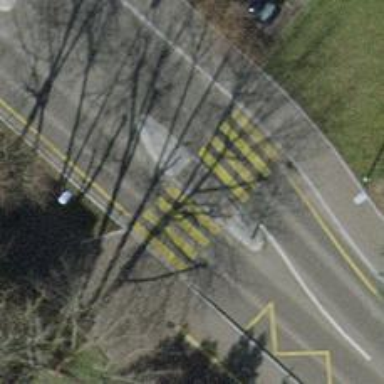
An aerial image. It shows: Asphalt footway with marked crossing.